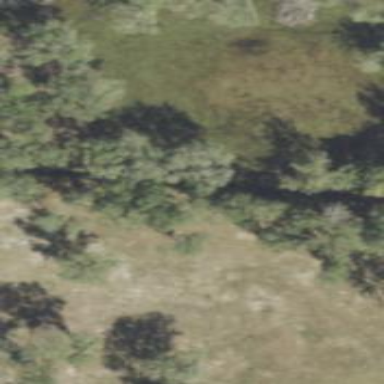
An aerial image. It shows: Wetland area characterized by wet meadow.